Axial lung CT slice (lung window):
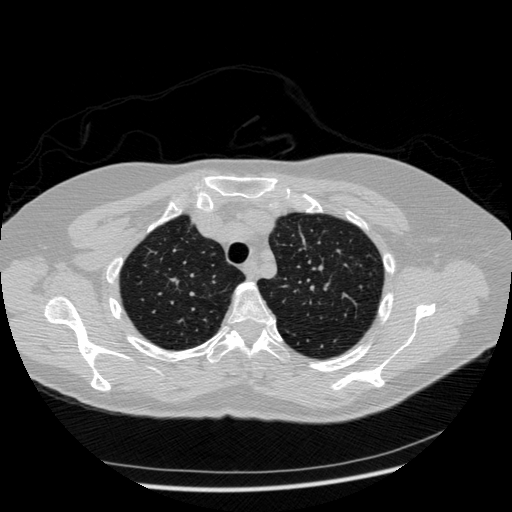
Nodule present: no